Field crop: tomato
Growth stage: 1
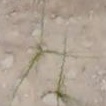
Species: cyperus